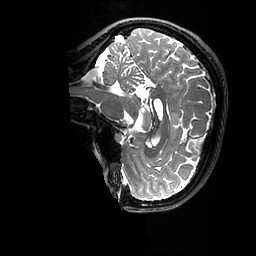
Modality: T2w
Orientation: sagittal
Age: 31
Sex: female
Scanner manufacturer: ge
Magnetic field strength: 3 T
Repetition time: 3.202 s
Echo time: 0.06575 s